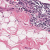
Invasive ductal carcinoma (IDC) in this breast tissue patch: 0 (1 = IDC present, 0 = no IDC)